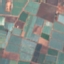
Land use / land cover: PermanentCrop